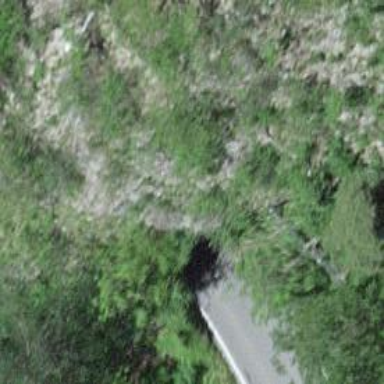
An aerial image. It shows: Secondary road passing through tunnel with asphalt surface.